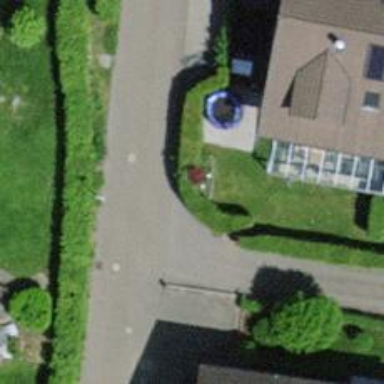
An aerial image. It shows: Hedge acting as barrier.